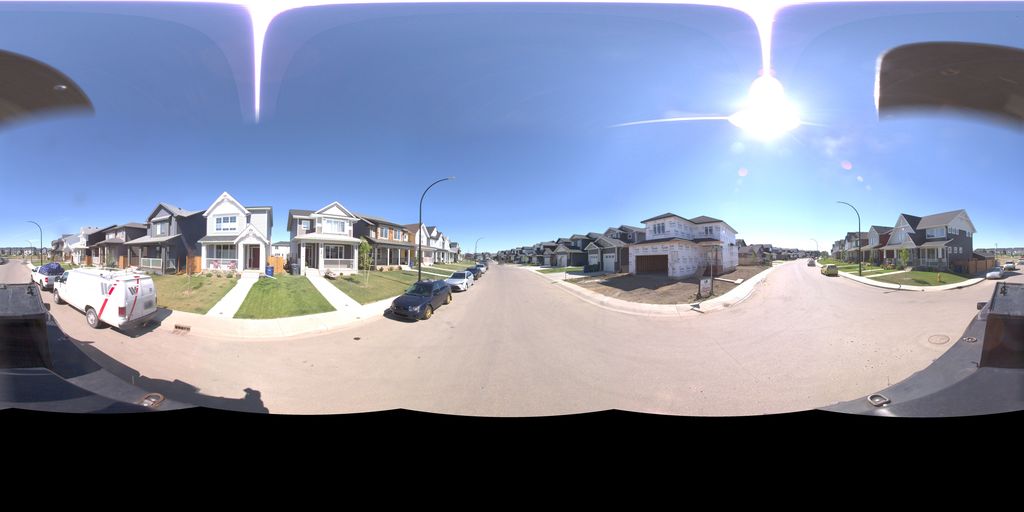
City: saskatoon